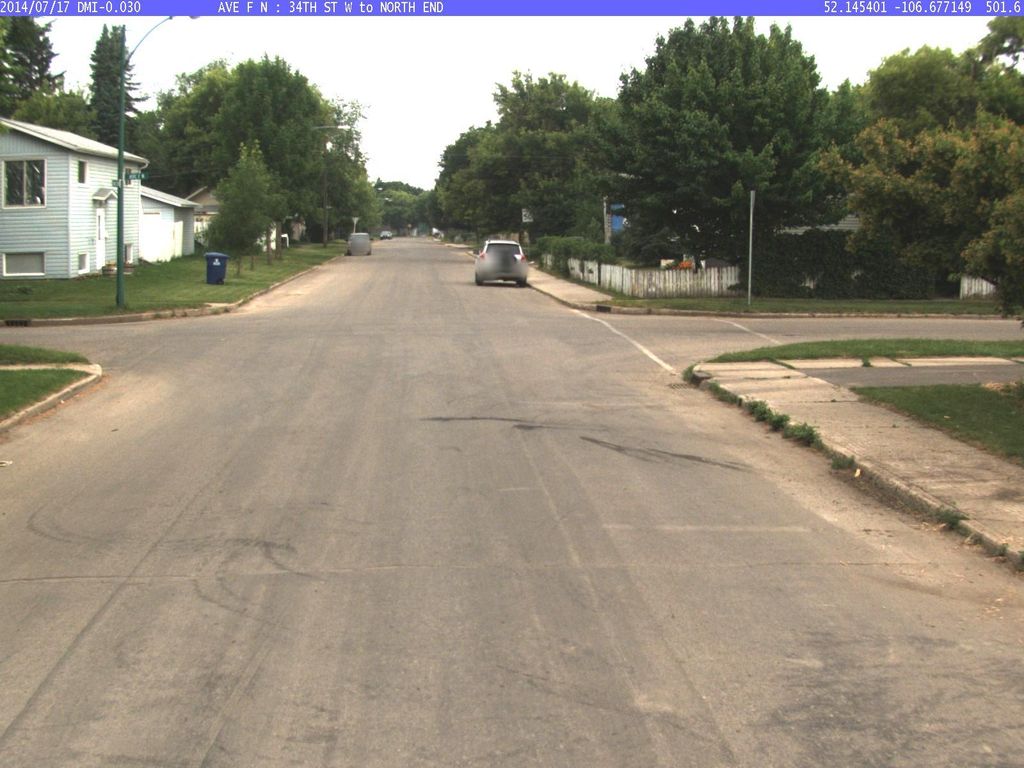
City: saskatoon